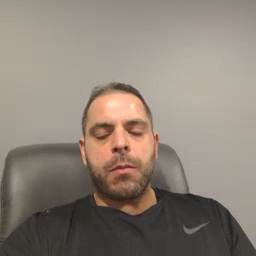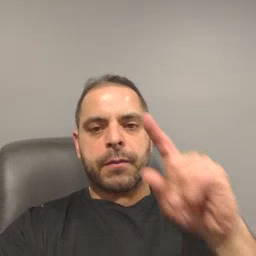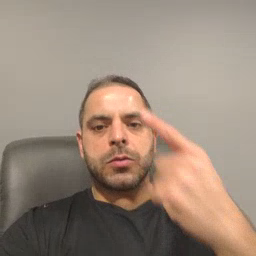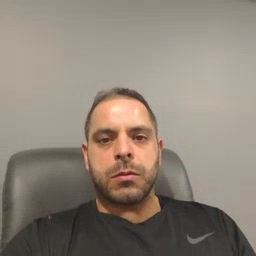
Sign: first